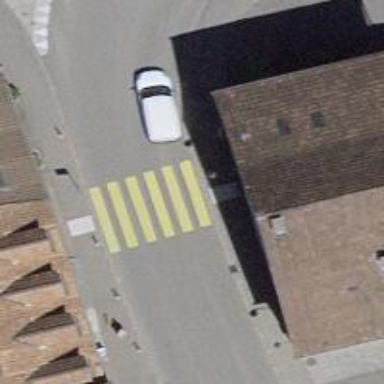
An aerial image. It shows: Uncontrolled zebra crossing with notable zebra markings.